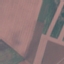
Label: AnnualCrop